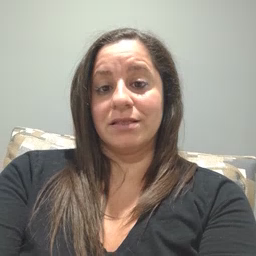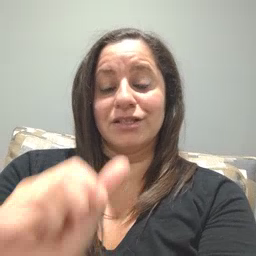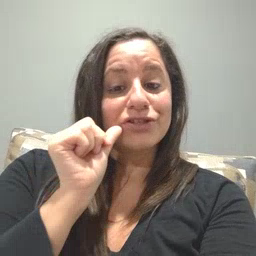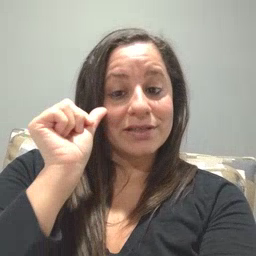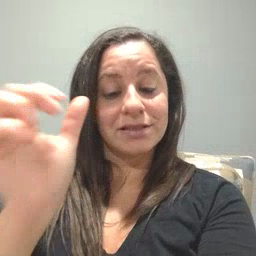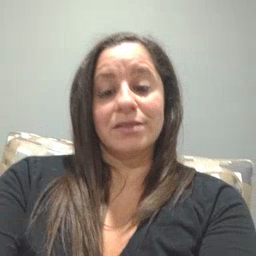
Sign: yesterday